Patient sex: M
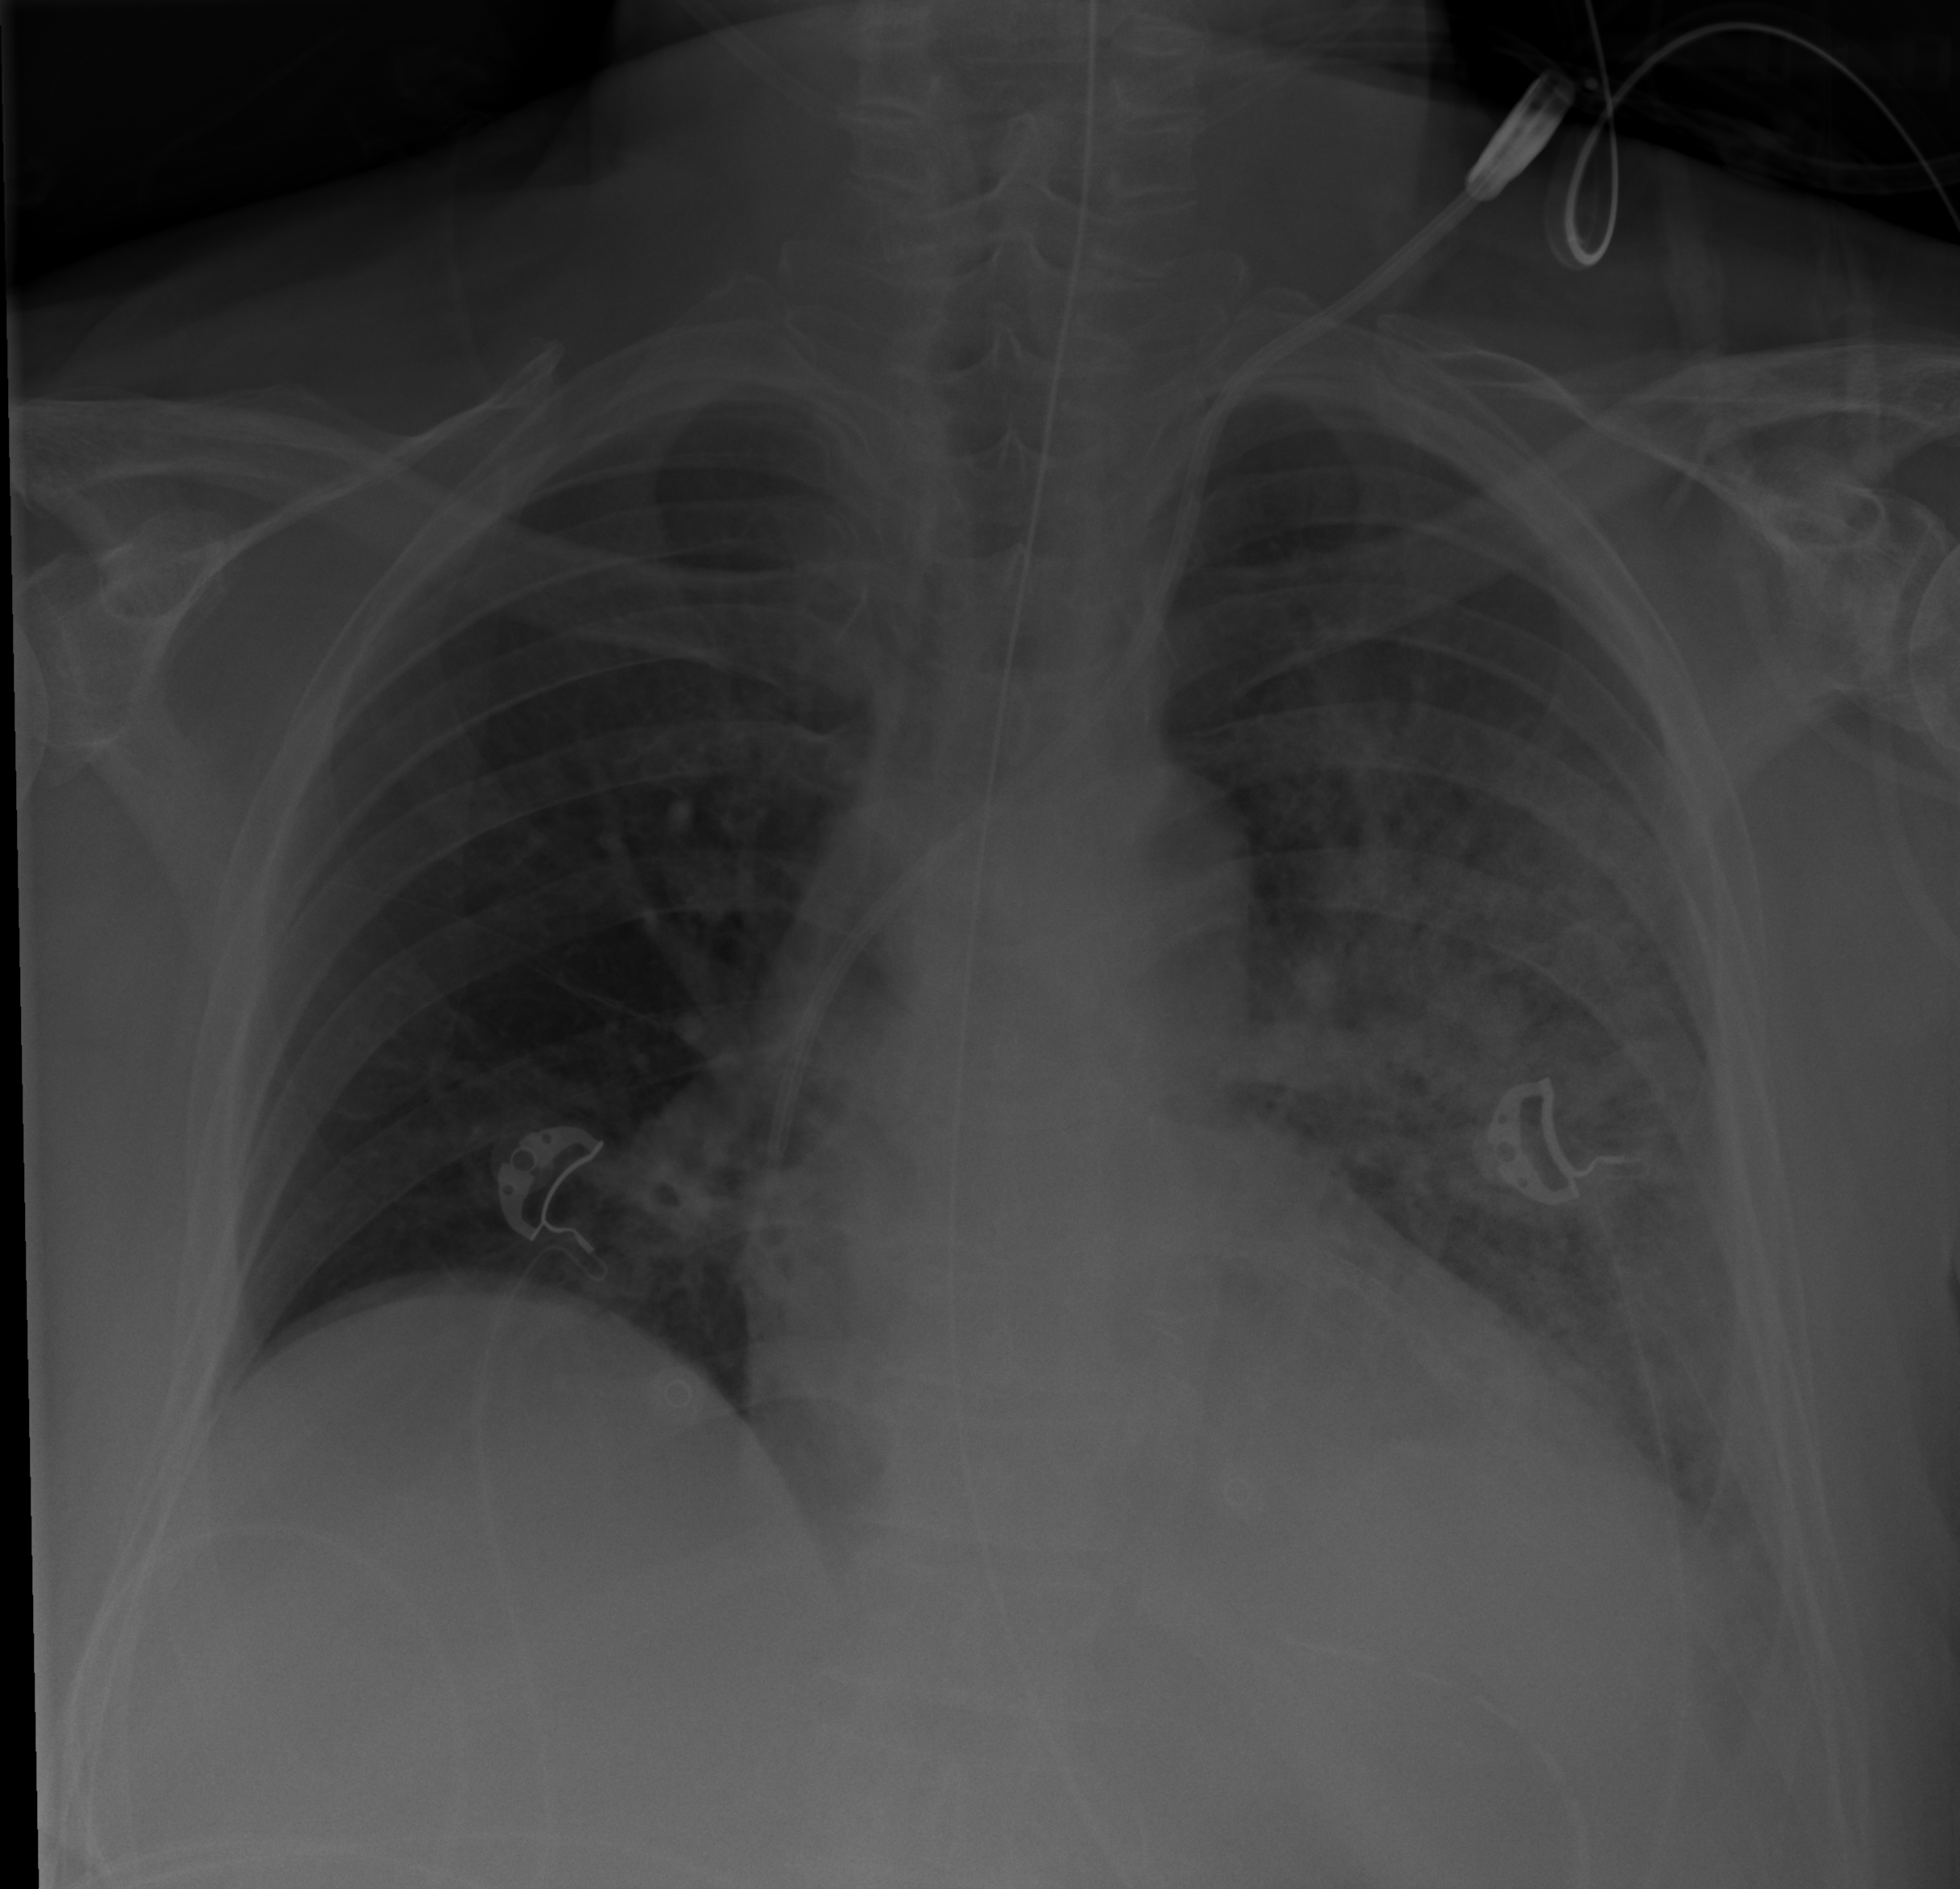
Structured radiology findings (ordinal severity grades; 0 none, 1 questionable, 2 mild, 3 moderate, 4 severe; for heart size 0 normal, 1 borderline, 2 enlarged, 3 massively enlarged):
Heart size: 1
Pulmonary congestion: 0
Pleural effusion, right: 0
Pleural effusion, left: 2
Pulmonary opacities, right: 0
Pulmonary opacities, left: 3
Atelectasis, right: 0
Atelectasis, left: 3